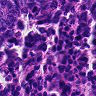
Metastatic tissue present: yes